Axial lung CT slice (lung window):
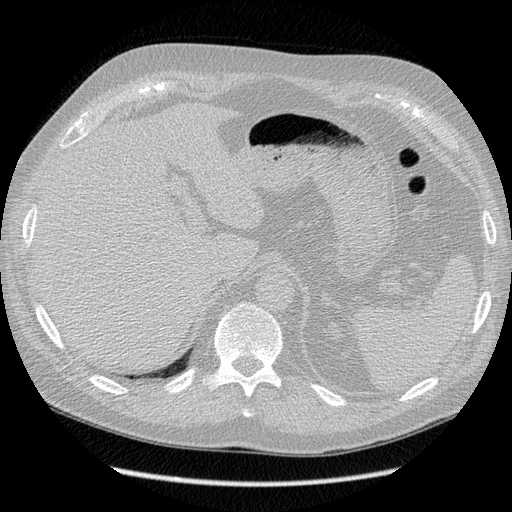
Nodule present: no